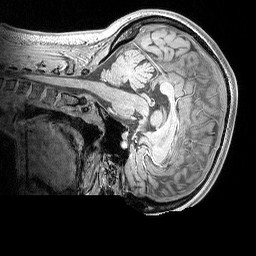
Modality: MP2RAGE
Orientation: sagittal
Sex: female
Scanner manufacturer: siemens
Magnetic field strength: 3 T
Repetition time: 5 s
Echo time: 0.00292 s